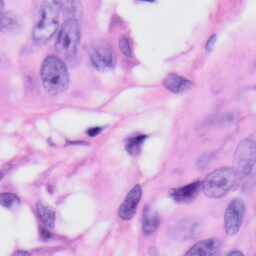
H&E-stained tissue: Skin